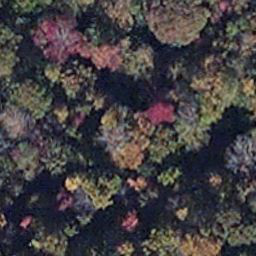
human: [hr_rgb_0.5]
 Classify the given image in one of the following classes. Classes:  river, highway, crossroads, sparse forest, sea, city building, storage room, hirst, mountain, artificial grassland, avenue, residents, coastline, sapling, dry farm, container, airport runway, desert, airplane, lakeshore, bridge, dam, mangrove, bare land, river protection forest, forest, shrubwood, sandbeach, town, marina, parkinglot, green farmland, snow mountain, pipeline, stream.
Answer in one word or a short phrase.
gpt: mangrove